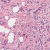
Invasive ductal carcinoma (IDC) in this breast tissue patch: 1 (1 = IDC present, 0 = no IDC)